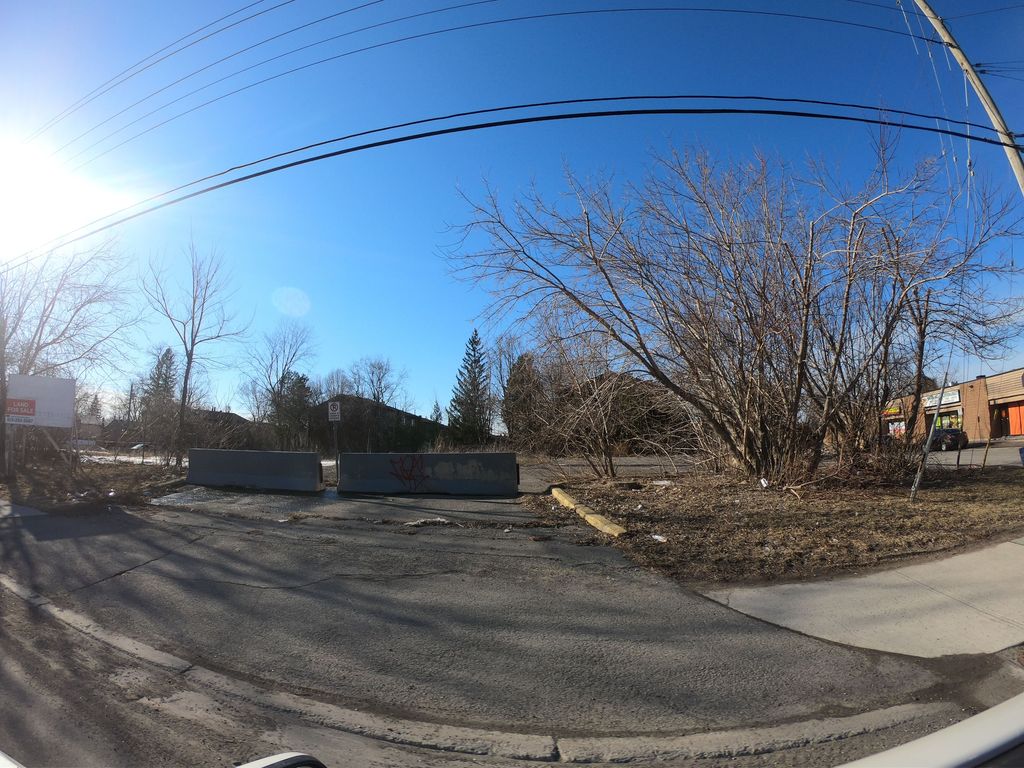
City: ottawa-gatineau